Interaction volume radius: 10 \u00c5
Interaction volume height: 10 \u00c5
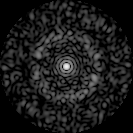
Disorder parameter: 0.8341